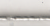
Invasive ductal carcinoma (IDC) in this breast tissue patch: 0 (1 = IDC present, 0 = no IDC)